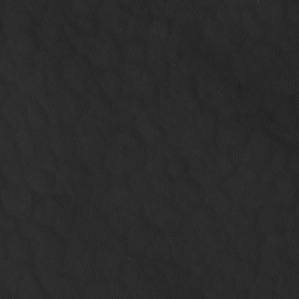
Label: non_frost